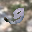
Label: 3